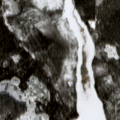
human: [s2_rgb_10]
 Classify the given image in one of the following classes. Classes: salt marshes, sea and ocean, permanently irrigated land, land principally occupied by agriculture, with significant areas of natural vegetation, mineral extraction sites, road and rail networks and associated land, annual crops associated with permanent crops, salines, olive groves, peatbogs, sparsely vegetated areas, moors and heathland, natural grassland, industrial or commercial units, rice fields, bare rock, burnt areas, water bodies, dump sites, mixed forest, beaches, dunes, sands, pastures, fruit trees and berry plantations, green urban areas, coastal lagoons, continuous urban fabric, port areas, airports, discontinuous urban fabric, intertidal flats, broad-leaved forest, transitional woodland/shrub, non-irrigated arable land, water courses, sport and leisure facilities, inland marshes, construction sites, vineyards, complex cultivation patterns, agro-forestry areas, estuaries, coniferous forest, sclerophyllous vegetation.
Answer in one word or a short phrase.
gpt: coniferous forest, mixed forest, transitional woodland/shrub, water bodies